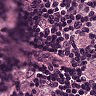
Metastatic tissue present: yes